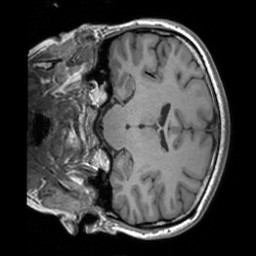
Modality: T1w
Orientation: coronal
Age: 27
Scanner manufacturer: siemens
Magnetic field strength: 3 T
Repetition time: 1.9 s
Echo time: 0.00252 s